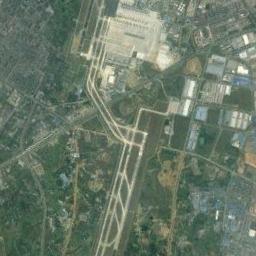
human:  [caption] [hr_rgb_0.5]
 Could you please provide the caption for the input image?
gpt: A complex airport in a cluster of urban residents .

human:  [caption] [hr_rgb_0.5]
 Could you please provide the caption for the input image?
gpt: An airport with two runways and a terminal on the lawn and the forest with some buildings beside .

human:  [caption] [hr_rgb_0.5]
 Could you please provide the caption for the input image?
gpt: There is an airport surrounded by many houses and fields .

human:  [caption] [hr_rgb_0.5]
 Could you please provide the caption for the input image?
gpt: The airstrip is surrounded by neat terraces .

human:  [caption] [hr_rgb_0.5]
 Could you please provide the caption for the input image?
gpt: The airport is surrounded by grass .